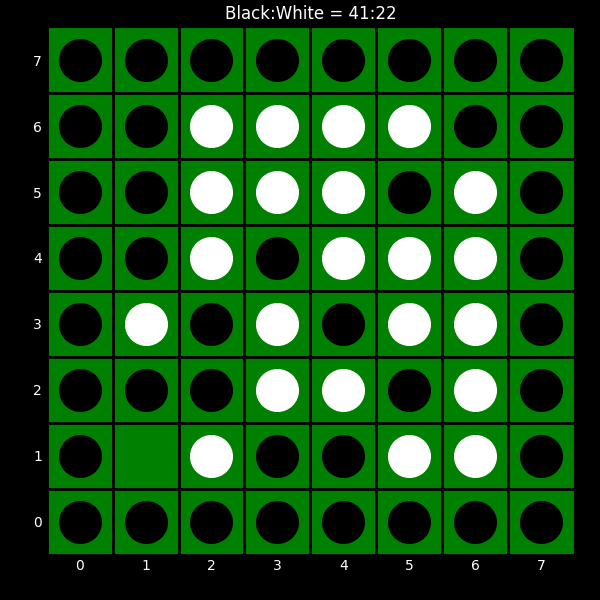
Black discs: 41
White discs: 22